【题型】填空题　【知识点】立体几何　【难度】hard
在棱长为1的正方体$ABCD-A_1B_1C_1D_1$中，$F,P$分别为线段$AC_1$和平面$A_1B_1C_1D_1$上的动点，点$G$为线段$B_1C$的中点，则$\triangle PGF$周长的最小值为\underline{\ \ \ \ \ \ \ \ }。
【解答】
\vspace{0.2cm}
\textbf{【答案】}$\boldsymbol{\sqrt{1+\frac{\sqrt{3}}{3}}}$

\vspace{0.2cm}
\textbf{【知识点】}棱柱的展开图及最短距离问题

\vspace{0.2cm}
\textbf{【分析】}设$G$关于平面$A_1B_1C_1D_1$对称的点为$G_1$，$\triangle PGF$的周长$|PG|+|PF|+|FG| \ge |FG|+|FG_1|$，再通过建系以及转化思想转化为平面几何中的距离之和的问题，进而结合三角形三边关系确定最值取得的情况，由此可得结果。

\vspace{0.2cm}
\textbf{【详解】}

设$G$关于平面$A_1B_1C_1D_1$对称的点为$G_1$，连接$PG_1$，则$|PG|=|PG_1|$，

$|PF|+|PG_1| \ge |FG_1|$，$\therefore \triangle PGF$的周长$|PG|+|PF|+|FG| \ge |FG|+|FG_1|$，

以$D$为原点建立如图所示的空间直角坐标系，则$G\left(\frac{1}{2},1,\frac{1}{2}\right)$，$G_1\left(\frac{1}{2},1,\frac{3}{2}\right)$，$A(1,0,0)$，$C_1(0,1,1)$，

设$\overrightarrow{C_1F} = x\overrightarrow{C_1A}(0 \le x \le 1)$，则$(x_F,y_F-1,z_F-1) = x(1,-1,-1)$，所以$F(x,1-x,1-x)$

\[
\begin{aligned}
|FG|+|FG_1| &= \sqrt{\left(\frac{1}{2}-x\right)^2 + x^2 + \left(x-\frac{1}{2}\right)^2} + \sqrt{\left(\frac{1}{2}-x\right)^2 + x^2 + \left(x+\frac{1}{2}\right)^2} \\
&= \sqrt{3x^2-2x+\frac{1}{2}} + \sqrt{3x^2+\frac{1}{2}} = \sqrt{\left(\sqrt{3}x-\frac{1}{\sqrt{3}}\right)^2 + \left(0-\frac{1}{\sqrt{6}}\right)^2} + \sqrt{\left(\sqrt{3}x-0\right)^2 + \left(0-\frac{1}{\sqrt{2}}\right)^2}
\end{aligned}
\]

即点$M(\sqrt{3}x,0)$到$H\left(\frac{\sqrt{3}}{3},\frac{\sqrt{6}}{6}\right)$与$I\left(0,\frac{\sqrt{2}}{2}\right)$距离和的最小值，

设$H$关于$x$轴对称的点为$H'\left(\frac{\sqrt{3}}{3},-\frac{\sqrt{6}}{6}\right)$，

则$|MH|+|MI| = |MH'|+|MI| \ge |IH'| = \sqrt{1+\frac{\sqrt{3}}{3}}$

\vspace{0.2cm}

故答案为：$\boldsymbol{\sqrt{1+\frac{\sqrt{3}}{3}}}$。

\vspace{0.2cm}
\textbf{【点睛】} 关键点点睛：本题考查立体几何中到定点和到动点的距离和的最值问题的求解，解题关键是转化为平面几何中的距离之和的问题，进而结合三角形三边关系确定最值取得的情况。

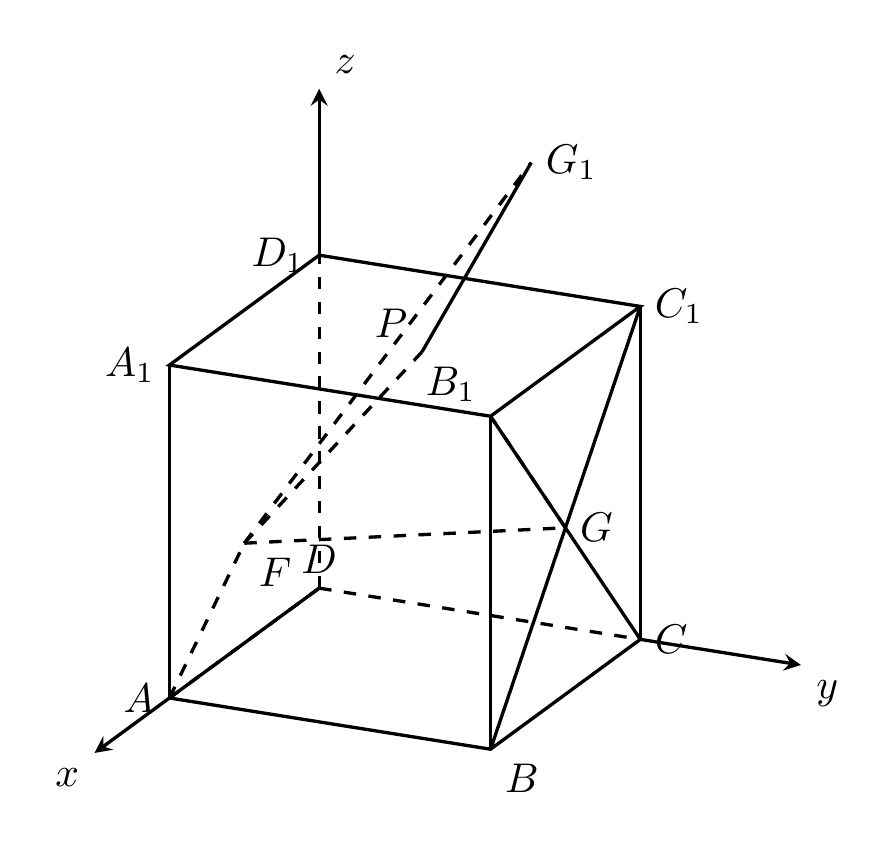
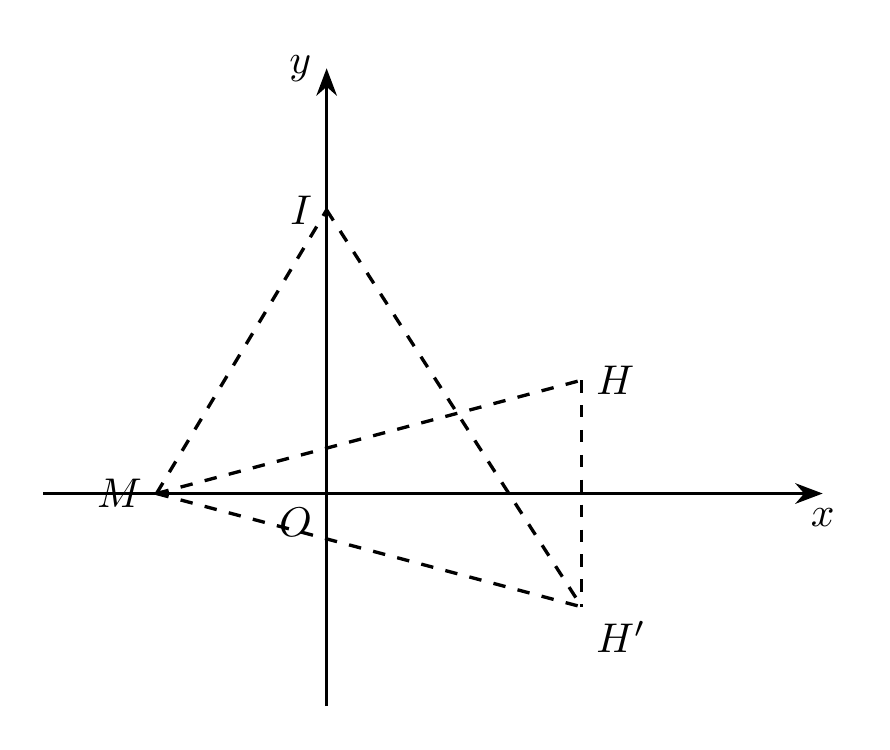